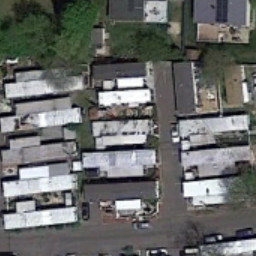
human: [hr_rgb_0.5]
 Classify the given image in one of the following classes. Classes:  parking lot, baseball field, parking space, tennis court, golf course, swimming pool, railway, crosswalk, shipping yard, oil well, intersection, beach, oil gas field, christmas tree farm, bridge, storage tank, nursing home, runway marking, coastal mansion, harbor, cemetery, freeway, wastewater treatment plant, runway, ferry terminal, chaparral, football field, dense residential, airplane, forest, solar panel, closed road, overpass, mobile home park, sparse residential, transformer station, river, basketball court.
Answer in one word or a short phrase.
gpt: mobile home park